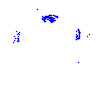
Particle: kaon